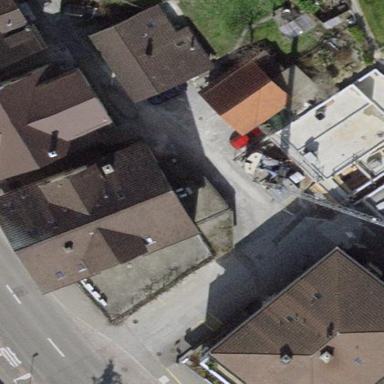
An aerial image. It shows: Building.